A time-domain vibration trace from a rotating-machine test bench is shown. Determine the machine's mechanical condition. Answer with exactly one of: normal, misalignment, unbalance, looseness.
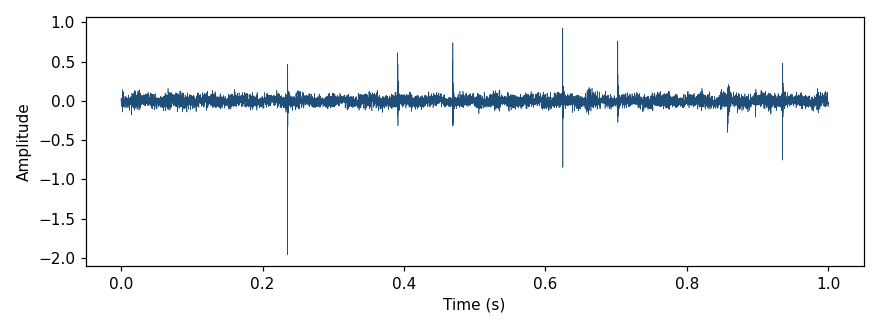
Answer: unbalance